Field crop: maize
Growth stage: 2
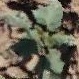
Species: datura